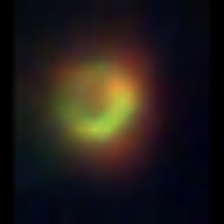
Taxon: NanoPlankton
Group: Other